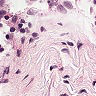
Metastatic tissue present: no